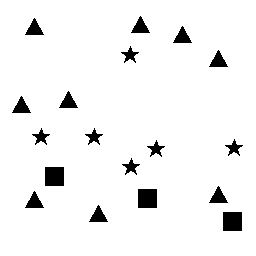
Squares: 3
Triangles: 9
Stars: 6
Total shapes: 18